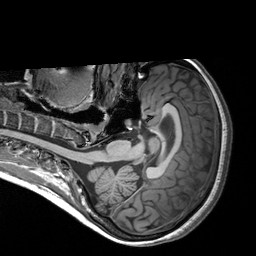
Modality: T1w
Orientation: axial